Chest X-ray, PA view. Patient: 35 years old, sex F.
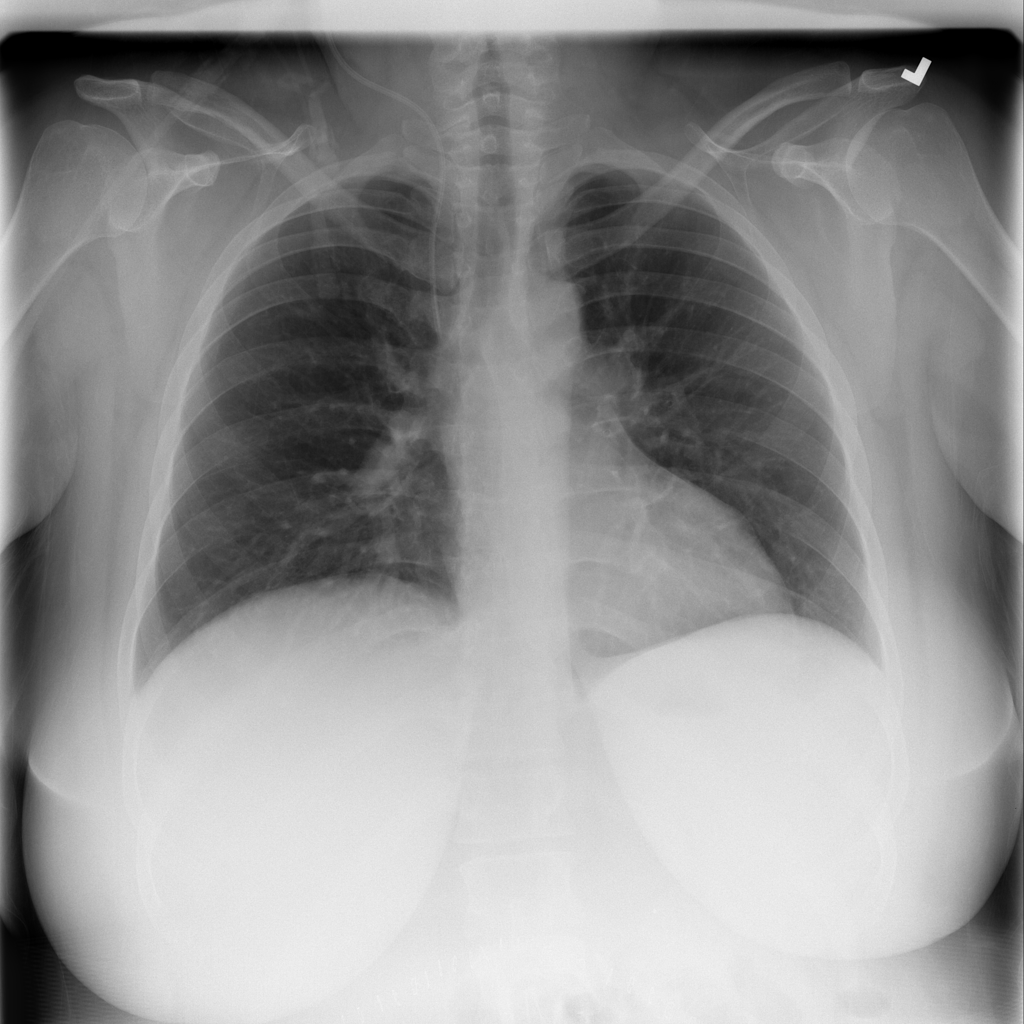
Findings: No Finding